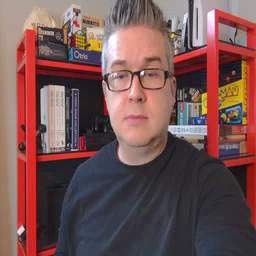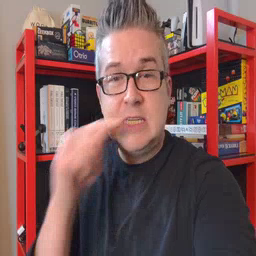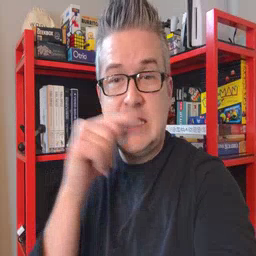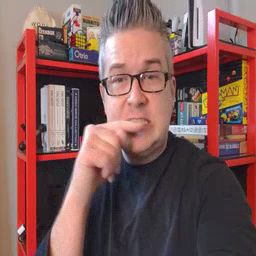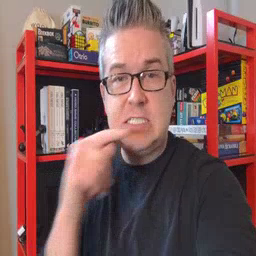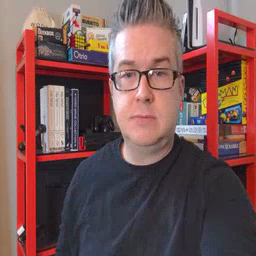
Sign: toothbrush